Field crop: maize
Growth stage: 1
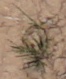
Species: lolium